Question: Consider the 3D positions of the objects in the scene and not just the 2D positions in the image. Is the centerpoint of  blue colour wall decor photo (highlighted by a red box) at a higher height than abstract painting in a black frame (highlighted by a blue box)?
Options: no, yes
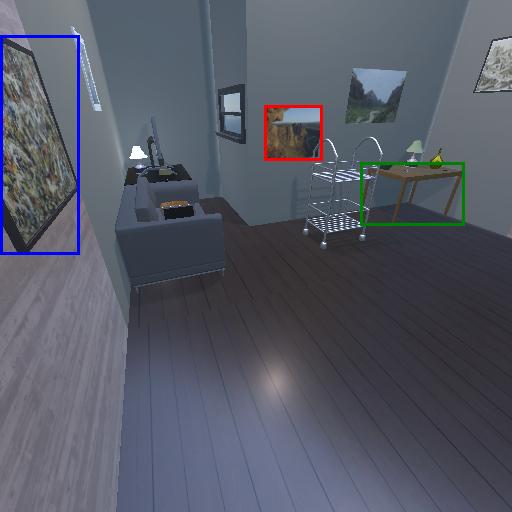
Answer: no